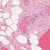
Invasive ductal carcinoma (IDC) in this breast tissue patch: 0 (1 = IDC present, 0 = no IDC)